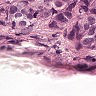
Metastatic tissue present: yes